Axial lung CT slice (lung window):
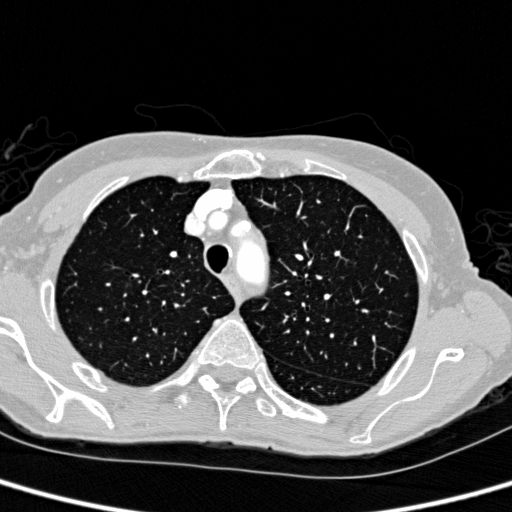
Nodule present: no